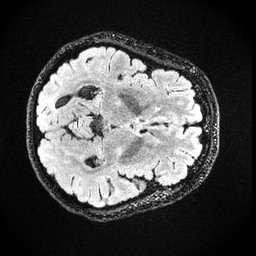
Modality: FLAIR
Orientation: axial
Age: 29
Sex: female
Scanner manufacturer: ge
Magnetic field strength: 3 T
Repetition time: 4.802 s
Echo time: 0.1162 s